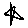
Label: star